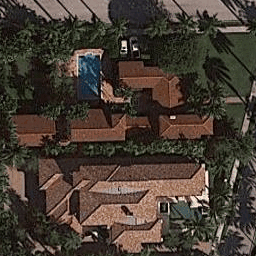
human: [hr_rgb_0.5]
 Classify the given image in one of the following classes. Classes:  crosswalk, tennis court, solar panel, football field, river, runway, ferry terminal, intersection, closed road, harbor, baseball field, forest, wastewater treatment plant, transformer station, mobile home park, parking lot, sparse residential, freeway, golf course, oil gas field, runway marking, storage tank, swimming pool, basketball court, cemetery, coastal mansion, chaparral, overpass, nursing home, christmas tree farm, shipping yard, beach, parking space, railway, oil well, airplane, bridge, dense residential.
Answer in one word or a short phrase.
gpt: coastal mansion